Question: I have a login page and 3 items on this login page that are currently at the top of the page. I want this items to be at the middle of the page, instead of the position it is at the top. This is the code am currently using:-

'''
<merge xmlns:android="http://schemas.android.com/apk/res/android"
xmlns:tools="http://schemas.android.com/tools"
tools:context=".LoginActivity" >
<!-- Login progress -->
<LinearLayout
android:id="@+id/login_status"
android:layout_width="wrap_content"
android:layout_height="wrap_content"
android:layout_gravity="center"
android:gravity="center_horizontal"
android:orientation="vertical"
android:visibility="gone" >
<ProgressBar
style="?android:attr/progressBarStyleLarge"
android:layout_width="wrap_content"
android:layout_height="wrap_content"
android:layout_marginBottom="8dp" />
<TextView
android:id="@+id/login_status_message"
android:layout_width="wrap_content"
android:layout_height="wrap_content"
android:layout_marginBottom="16dp"
android:fontFamily="sans-serif-light"
android:text="@string/login_progress_signing_in"
android:textAppearance="?android:attr/textAppearanceMedium" />
</LinearLayout>
<!-- Login form -->
<ScrollView
android:id="@+id/login_form"
android:layout_width="match_parent"
android:layout_height="match_parent" >
<LinearLayout
style="@style/LoginFormContainer"
android:orientation="vertical" >
<EditText
android:id="@+id/email"
android:layout_width="match_parent"
android:layout_height="wrap_content"
android:hint="@string/prompt_email"
android:inputType="textEmailAddress"
android:maxLines="1"
android:singleLine="true" />
<EditText
android:id="@+id/password"
android:layout_width="match_parent"
android:layout_height="wrap_content"
android:hint="@string/prompt_password"
android:imeActionId="@+id/login"
android:imeActionLabel="@string/action_sign_in_short"
android:imeOptions="actionUnspecified"
android:inputType="textPassword"
android:maxLines="1"
android:singleLine="true" />
<Button
android:id="@+id/sign_in_button"
android:layout_width="wrap_content"
android:layout_height="wrap_content"
android:layout_gravity="right"
android:layout_marginTop="16dp"
android:paddingLeft="32dp"
android:paddingRight="32dp"
android:text="@string/action_sign_in_register" />
</LinearLayout>
</ScrollView>
</merge>
'''
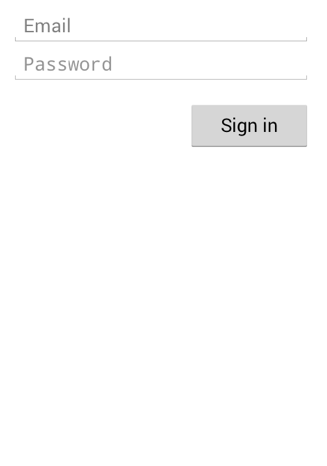
Answer: set to your 'LinearLayout'
'''
android:layout_gravity="center_horizontal|center_vertical"
android:gravity="center_horizontal|center_vertical"
'''
## Corrected:
'''
<merge xmlns:android="http://schemas.android.com/apk/res/android"
xmlns:tools="http://schemas.android.com/tools"
tools:context=".LoginActivity" >
<!-- Login progress -->
<LinearLayout
android:id="@+id/login_status"
android:layout_width="wrap_content"
android:layout_height="wrap_content"
android:layout_gravity="center"
android:gravity="center_horizontal"
android:orientation="vertical"
android:visibility="gone" >
<ProgressBar
style="?android:attr/progressBarStyleLarge"
android:layout_width="wrap_content"
android:layout_height="wrap_content"
android:layout_marginBottom="8dp" />
<TextView
android:id="@+id/login_status_message"
android:layout_width="wrap_content"
android:layout_height="wrap_content"
android:layout_marginBottom="16dp"
android:fontFamily="sans-serif-light"
android:text="login_progress_signing_in"
android:textAppearance="?android:attr/textAppearanceMedium" />
</LinearLayout>
<!-- Login form -->
<ScrollView
android:id="@+id/login_form"
android:layout_width="match_parent"
android:layout_height="match_parent" >
<LinearLayout
android:layout_width="match_parent"
android:layout_height="wrap_content"
android:layout_gravity="center_horizontal|center_vertical"
android:gravity="center_horizontal|center_vertical"
android:orientation="vertical" >
<EditText
android:id="@+id/email"
android:layout_width="match_parent"
android:layout_height="wrap_content"
android:hint="prompt_email"
android:inputType="textEmailAddress"
android:maxLines="1"
android:singleLine="true" />
<EditText
android:id="@+id/password"
android:layout_width="match_parent"
android:layout_height="wrap_content"
android:hint="prompt_password"
android:imeActionId="@+id/login"
android:imeActionLabel="action_sign_in_short"
android:imeOptions="actionUnspecified"
android:inputType="textPassword"
android:maxLines="1"
android:singleLine="true" />
<Button
android:id="@+id/sign_in_button"
android:layout_width="wrap_content"
android:layout_height="wrap_content"
android:layout_gravity="right"
android:layout_marginTop="16dp"
android:paddingLeft="32dp"
android:paddingRight="32dp"
android:text="action_sign_in_register" />
</LinearLayout>
</ScrollView>
</merge>
'''
## Output:
##